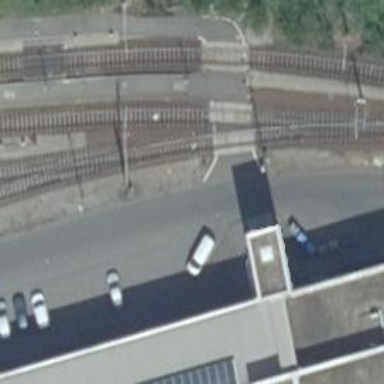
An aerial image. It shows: Railway switch.